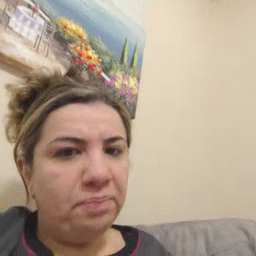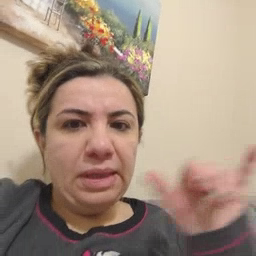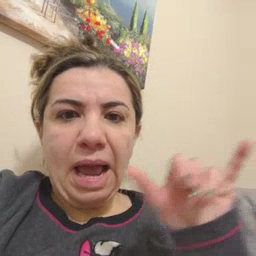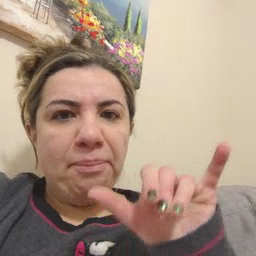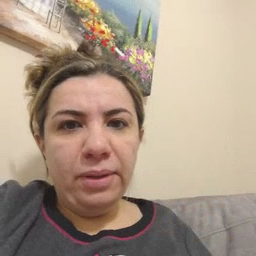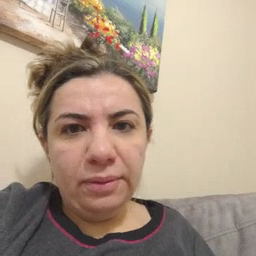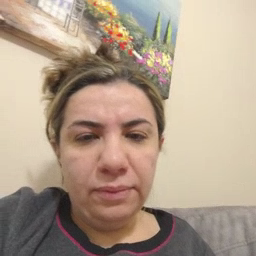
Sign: same